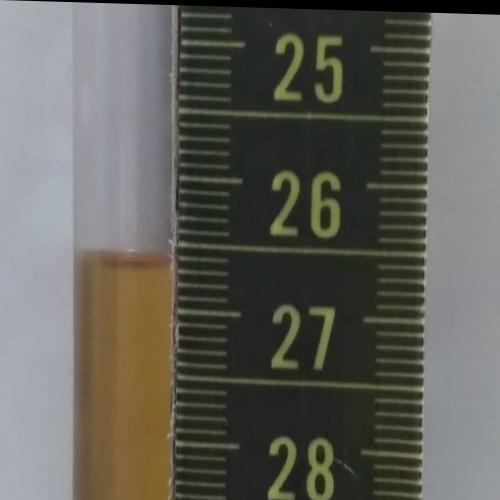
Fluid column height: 26.7 cm